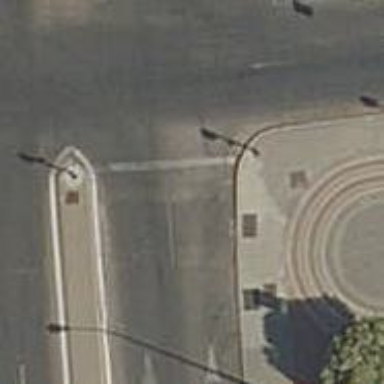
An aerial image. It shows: Road with traffic signals.